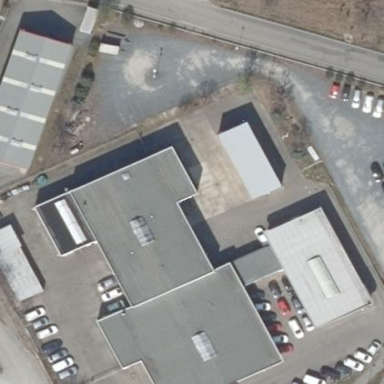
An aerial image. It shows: Building that houses car shop.